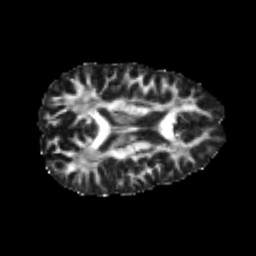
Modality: FA
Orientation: axial
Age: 25
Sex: male
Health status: healthy
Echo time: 0.074 s